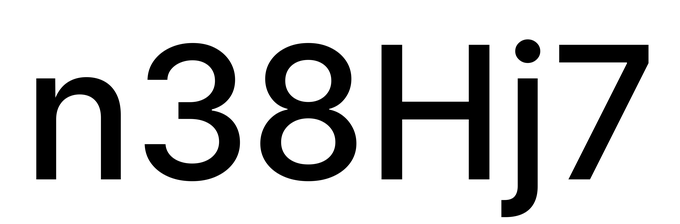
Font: Inter_Medium